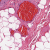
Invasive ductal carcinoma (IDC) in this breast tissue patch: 0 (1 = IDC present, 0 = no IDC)